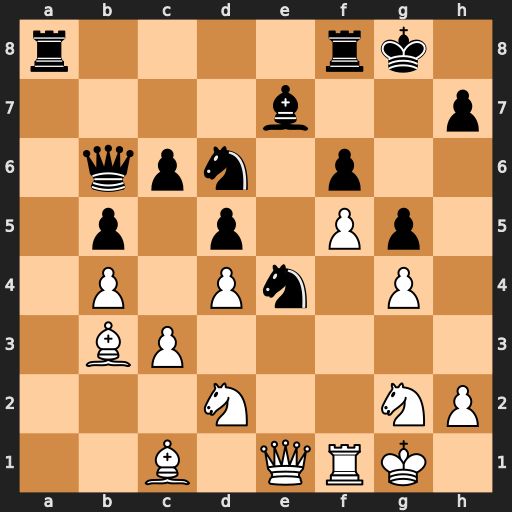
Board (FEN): r4rk1/4b2p/1qpn1p2/1p1p1Pp1/1P1Pn1P1/1BP5/3N2NP/2B1QRK1
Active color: w
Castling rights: -
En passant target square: -
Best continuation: Nxe4 Nxe4 Qxe4